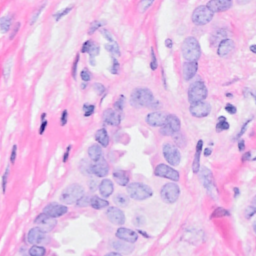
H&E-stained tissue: Breast